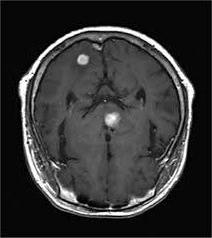
Label: notumor